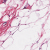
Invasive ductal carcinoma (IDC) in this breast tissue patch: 0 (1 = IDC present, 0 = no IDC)